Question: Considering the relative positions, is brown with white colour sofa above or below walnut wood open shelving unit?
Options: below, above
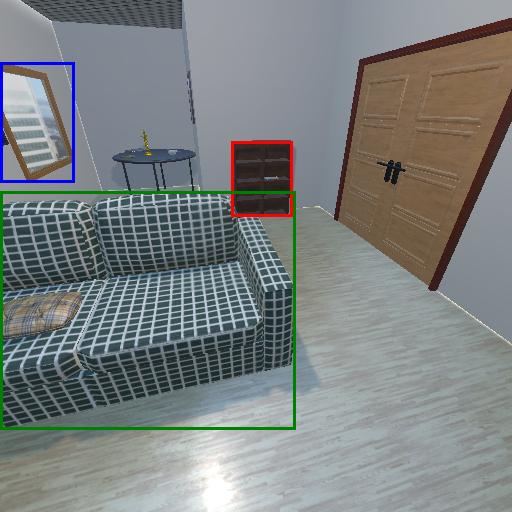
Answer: below